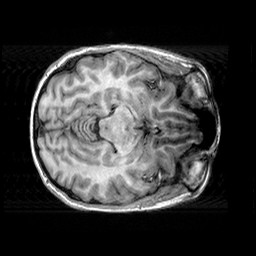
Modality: T1w
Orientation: axial
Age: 19
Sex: female
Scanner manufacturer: siemens
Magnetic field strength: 3 T
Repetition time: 2.3 s
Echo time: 0.00303 s